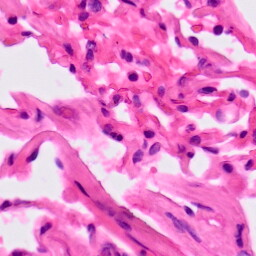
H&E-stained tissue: Lung